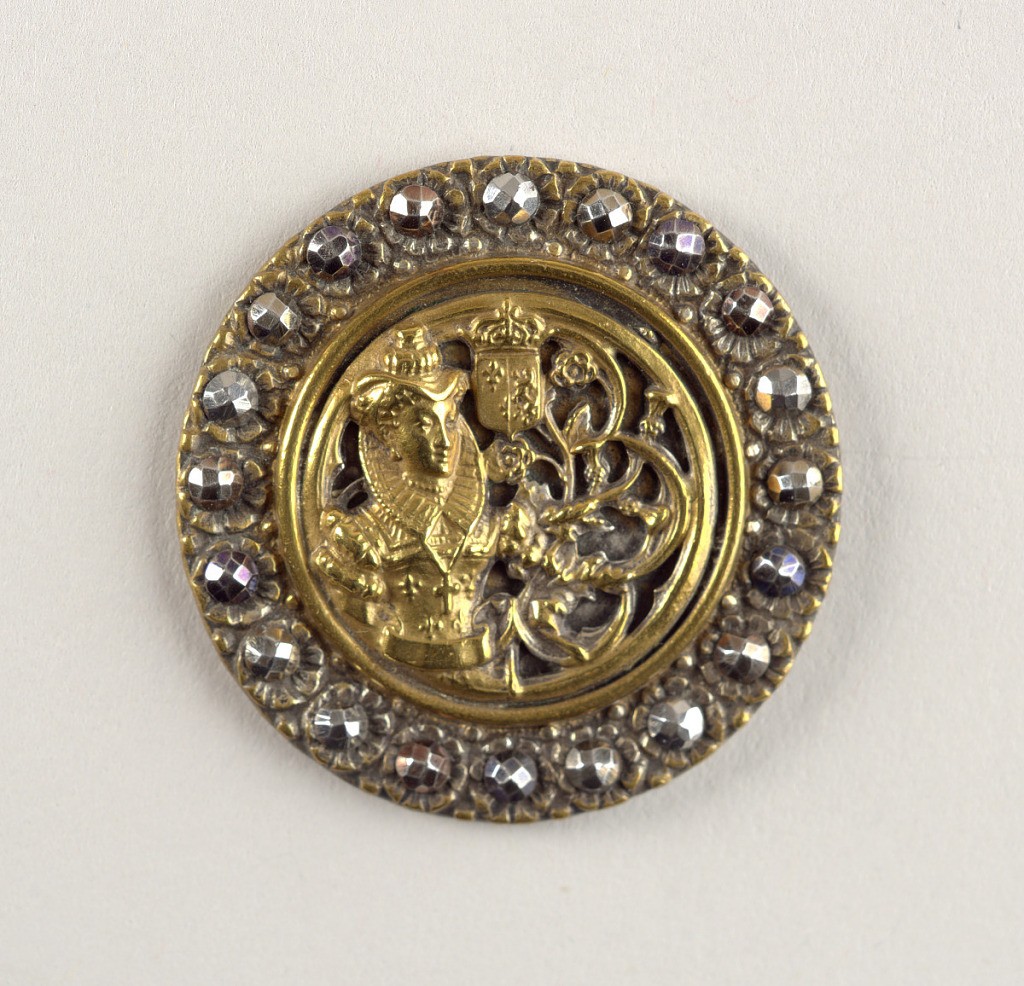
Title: Button
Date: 1830–40
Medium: gilt-metal, marcasite
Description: Centered by a pierced medallion with armorials and a Queen, possibly Marie de Medicis, surrounded by a border of marcasite.

On card 43